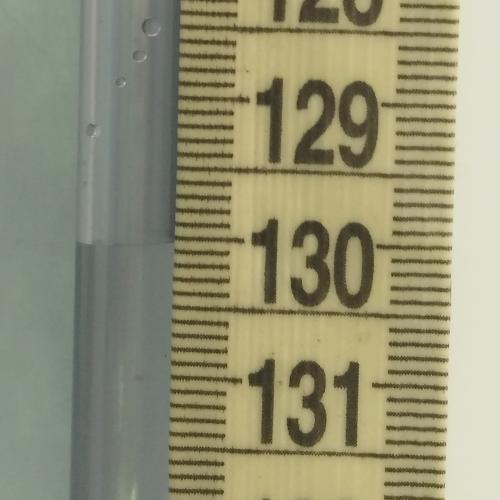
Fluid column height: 130.0 cm